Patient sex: M
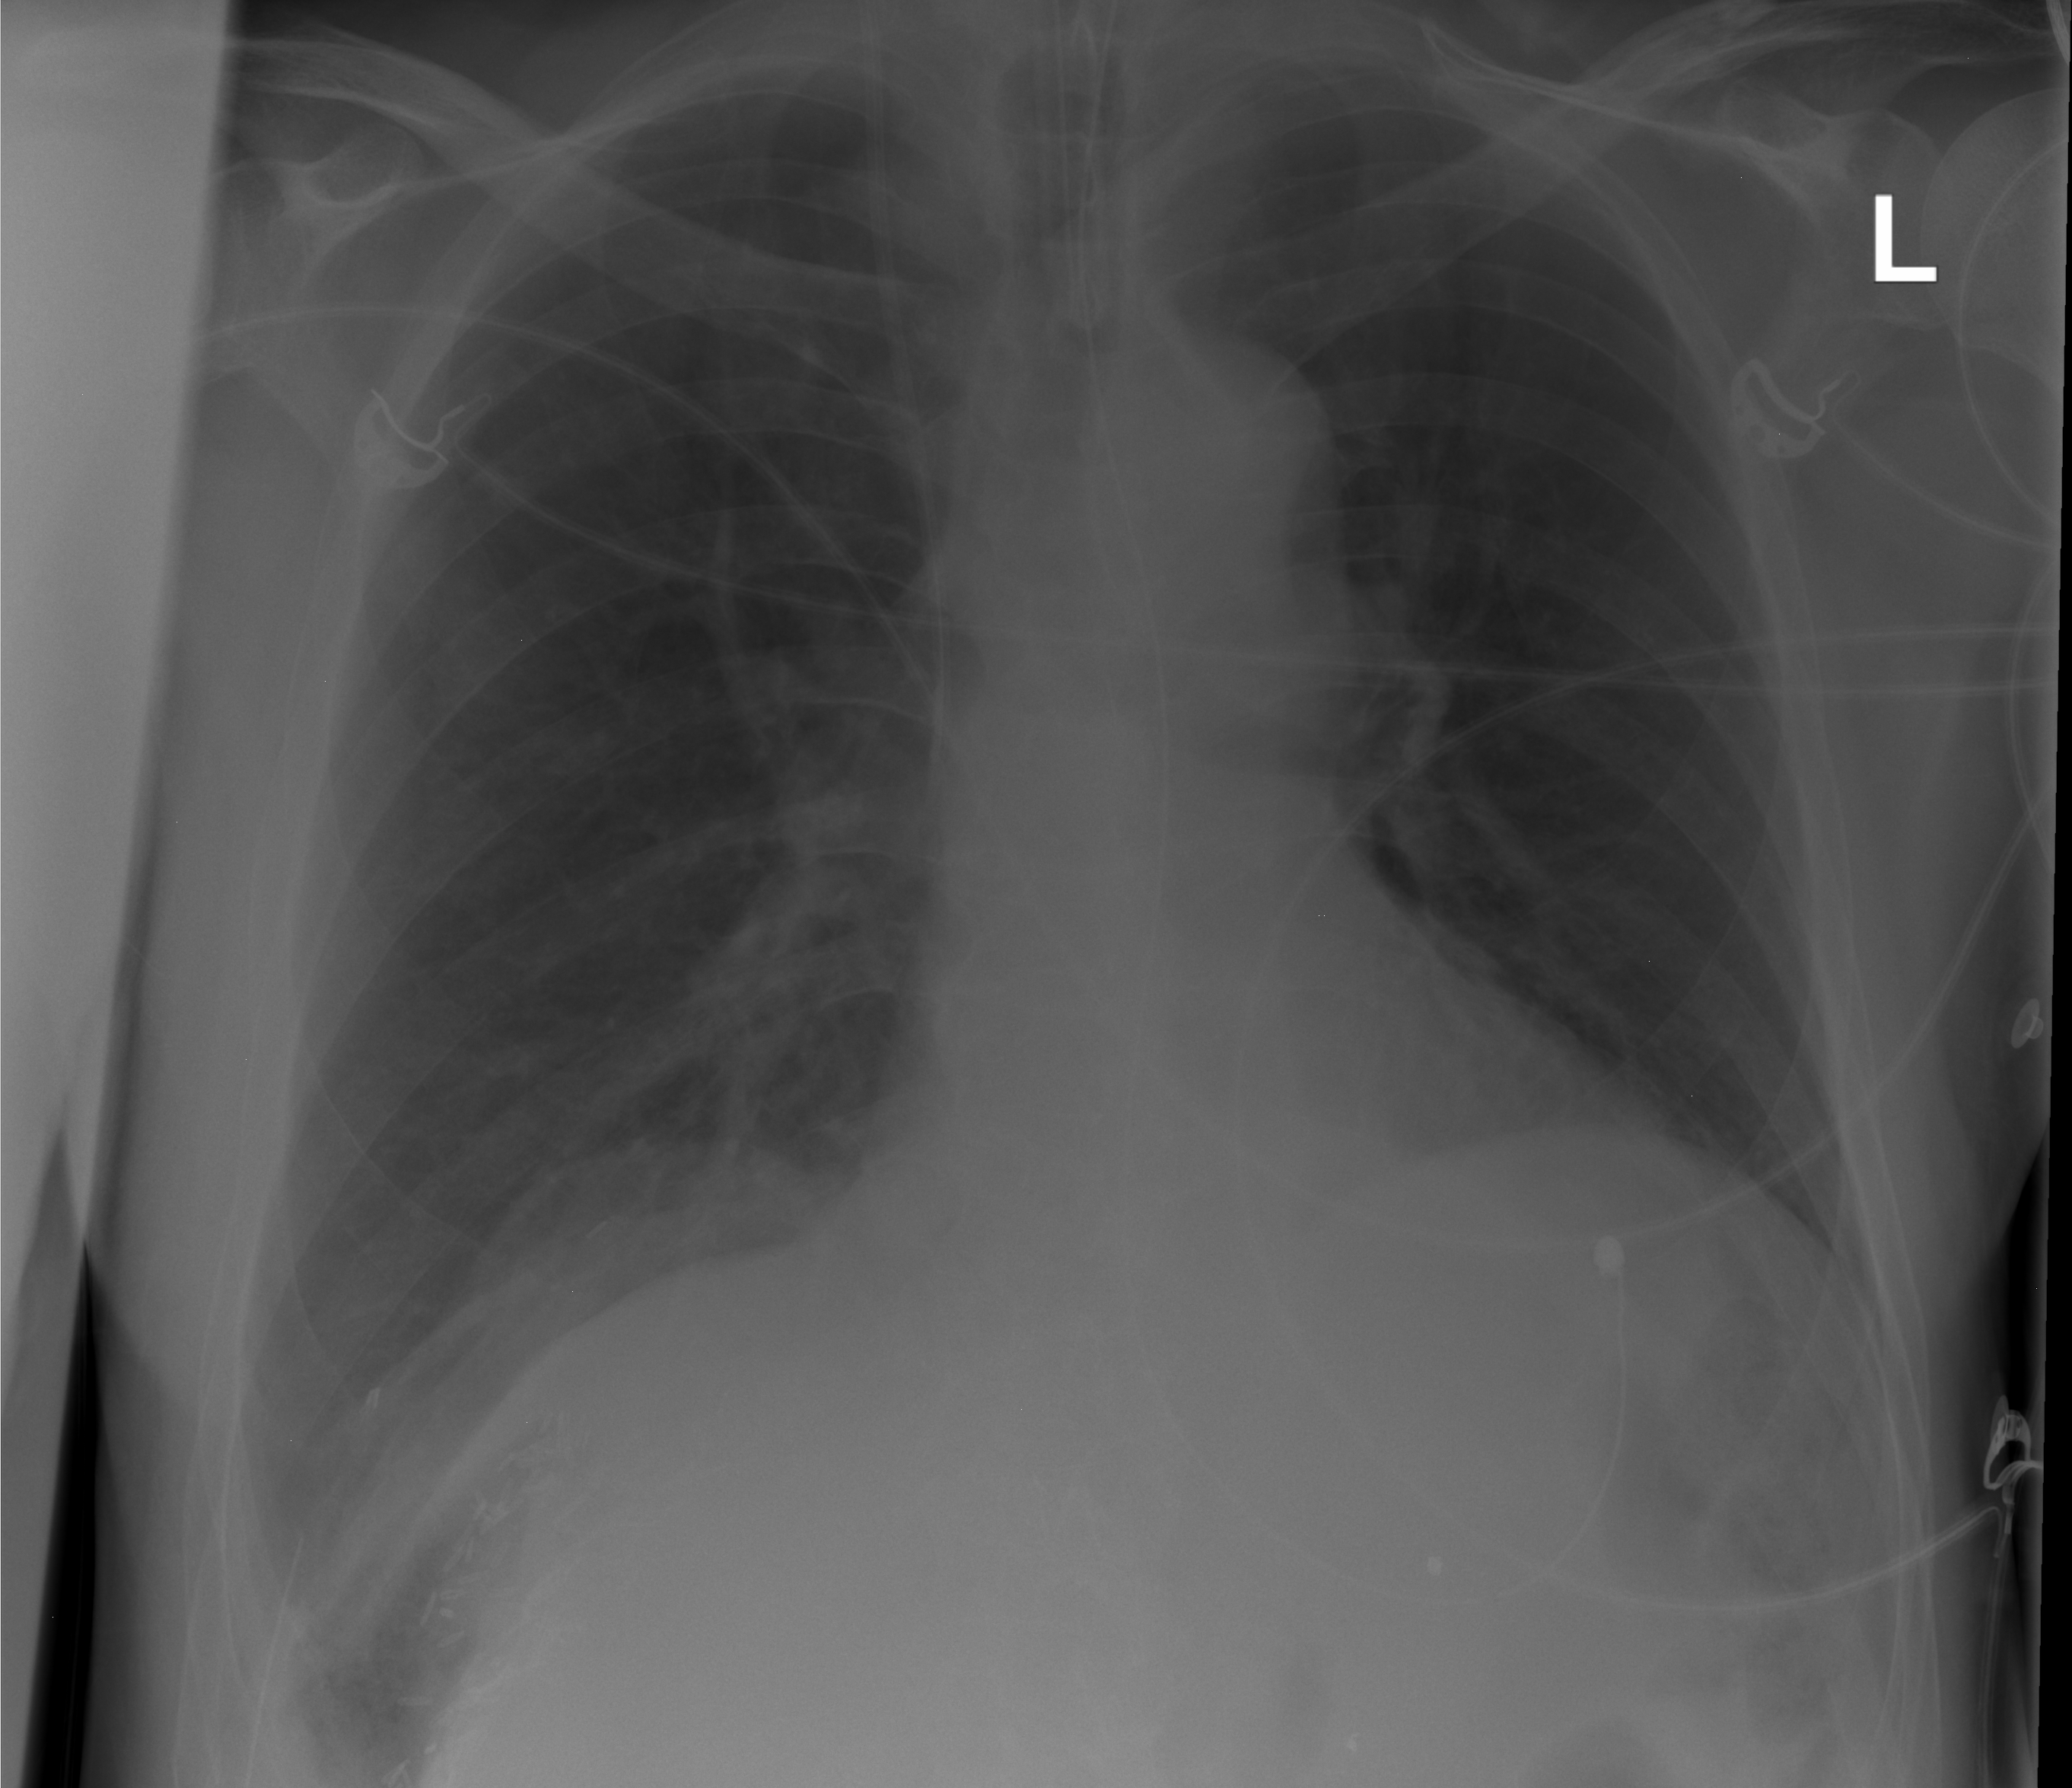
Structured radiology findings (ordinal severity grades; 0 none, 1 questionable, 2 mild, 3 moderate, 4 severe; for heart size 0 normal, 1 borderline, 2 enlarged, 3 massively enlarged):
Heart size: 0
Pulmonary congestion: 0
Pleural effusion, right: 1
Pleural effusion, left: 0
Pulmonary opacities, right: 0
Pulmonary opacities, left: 0
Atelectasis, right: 2
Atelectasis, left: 0